Question: I had changed some default opencart admin product list filter functions, thats as follows: if I need to delete product from list I replace instead of check box with single click each product delete icon, screenshot attached here...

Its working fine, but how can I set a jquery function with dialogue box , like our default opencart product delete confirmation... when click delete button ask confirm delete? with confirm and cancel button dialogue box... any ideas?
My product delete button with list in html:
'''
<?php if ($products) { ?>
<?php foreach ($products as $result) { ?>
<div class="product">
<a href="<?php echo $result['delete']; ?>"><img src="delete.png" title="<?php echo $button_delete; ?>" /></a>
<img src="<?php echo $result['image']; ?>" alt="<?php echo $result['name']; ?>"/>
<a href="<?php echo $result['view']; ?>"><?php echo $result['name']; ?></a>
</div>
<?php } ?>
<div class="pagination"></div>
<?php } else { ?>
<div class="empty"><?php echo $text_empty; ?></div>
<?php } ?>
'''
From above code delete button:
'''
<a href="<?php echo $result['delete']; ?>"><img src="delete.png" title="<?php echo $button_delete; ?>" /></a>
'''
Any ideas?
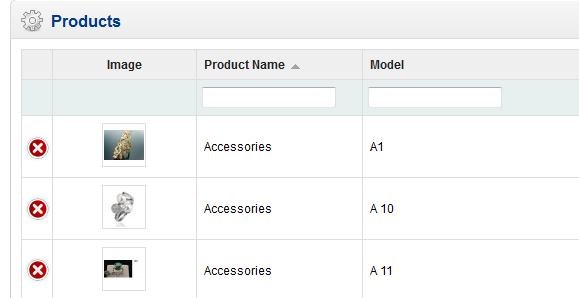
Answer: The HTML:
'''
<a href="#" onclick='confirm_delete("<?php echo $result['delete']; ?>", "<?php echo $result['name']; ?>"); return false;'>
<img src="delete.png" title="<?php echo $button_delete; ?>" />
</a>
'''
The Javascript:
'''
<script>
function confirm_delete(link_to_delete, product_name) {
var msg=confirm("Are you sure you want to delete " + product_name + " ?");
if (msg==true)
{
window.location.href = link_to_delete;
}
}
</script>
'''
The HTML:
'''
<a class="delete_button" href="<?php echo $result['delete']; ?>">
<img src="delete.png" title="<?php echo $button_delete; ?>" />
</a>
'''
The javascript (jQuery):
'''
<script>
jQuery(".delete_button").on("click", function(e) {
e.preventDefault();
var clicked = jQuery(this);
var clicked_url = clicked.attr("href");
var product_name = clicked.siblings("img").attr("alt");
var msg=confirm("Are you sure you want to delete " + product_name + " ?");
if (msg==true)
{
window.location.href = clicked_url;
}
});
</script>
'''